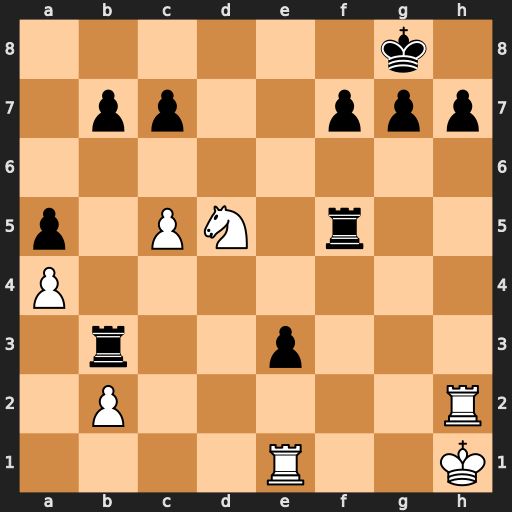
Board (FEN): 6k1/1pp2ppp/8/p1PN1r2/P7/1r2p3/1P5R/4R2K
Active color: w
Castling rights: -
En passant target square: -
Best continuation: Ne7+ Kf8 Nxf5